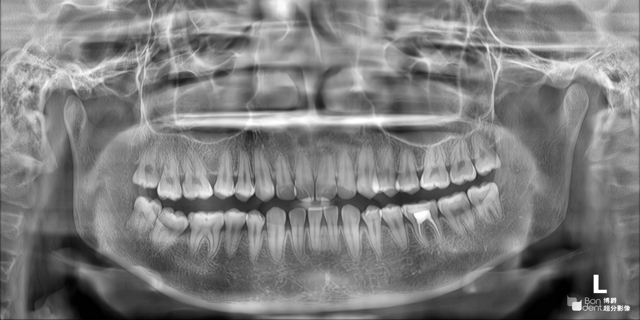
adult